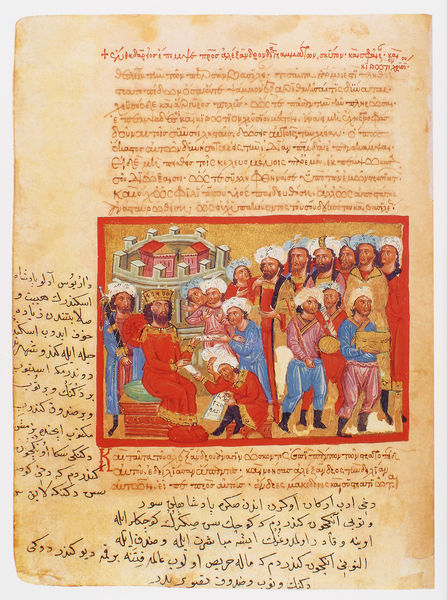
Titel: Der griechische Alexanderroman
Institution: Venedig, Hellenic Institute Codex Gr. 5
Schlagwörter: gelb, sitzen, stadt, männer, orange, rot, gold, krone, schrift, mauer, könig, thron, truhe, buch, druck, text, geschenk, buchseite, arabisch, mittelalter, bittsteller, turban, miniatur, handschrift, schatz, sultan, geschenke, buchmalerei, persische miniatur